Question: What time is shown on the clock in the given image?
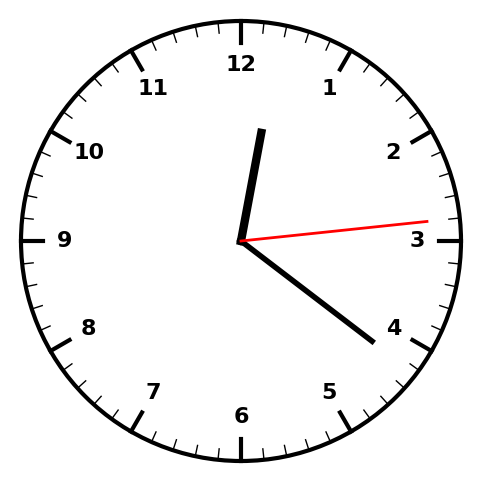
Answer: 12:21:14